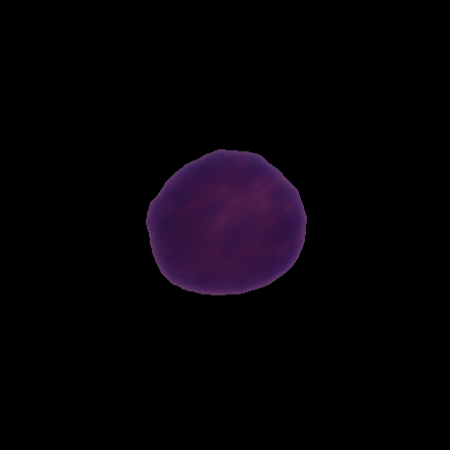
Label: healthy